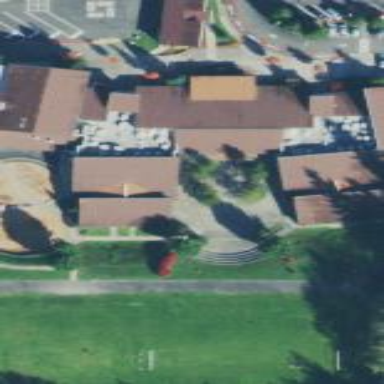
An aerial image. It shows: School.